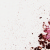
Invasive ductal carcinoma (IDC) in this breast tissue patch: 0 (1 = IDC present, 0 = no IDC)